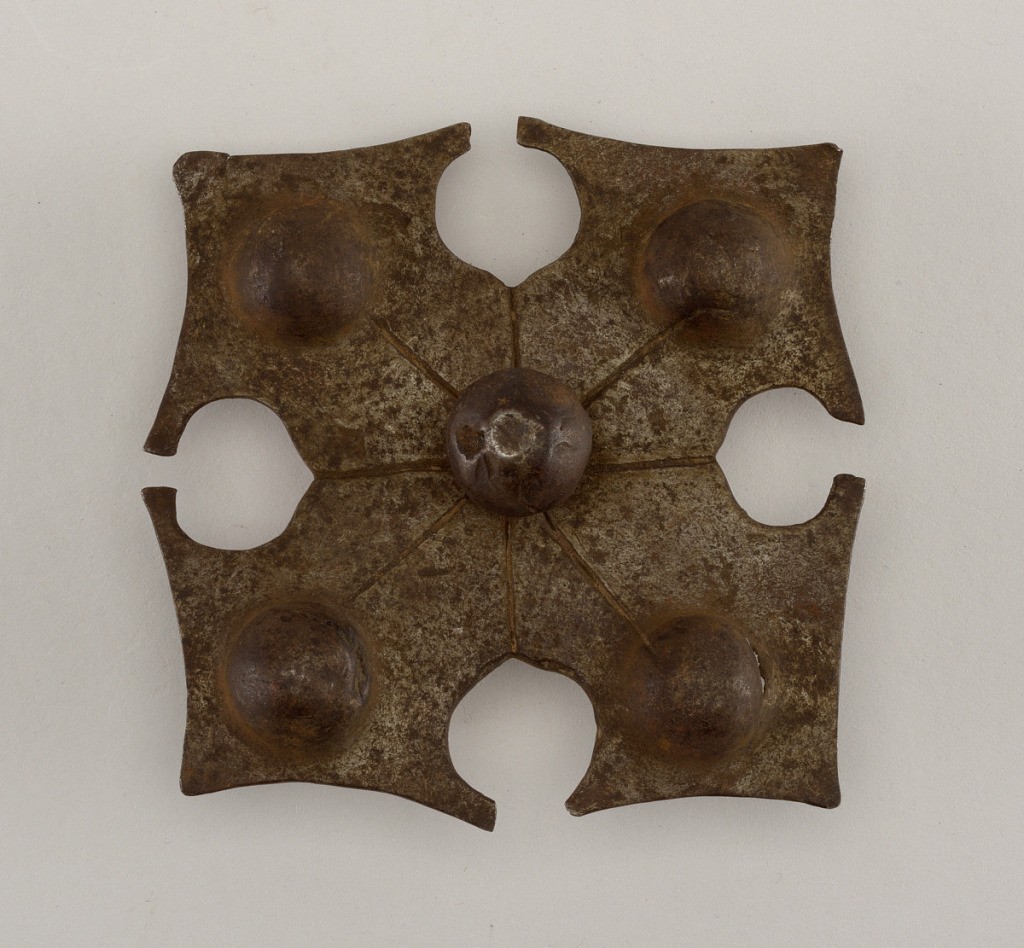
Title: Decorative door boss and nail
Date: ca. 1550–1700
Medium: Steel-plated wrought iron
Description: Square type, pierced and embossed with wrought lines. Quadrant leaf design based on old examples, with raised boss on each leaf. Collared nail with round head on square shank.